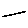
Label: line